Question: I have a repeater on my page that, among other things, has a 'FooterTemplate' with a 'Literal' in it that I write to in my page's 'LoadComplete' event.
The 'FooterTemplate' is as follows:
'''
<FooterTemplate>
<tr>
<td colspan="3">
&nbsp;
</td>
</tr>
<tr>
<td>
&nbsp;
</td>
<td>
<b>Total:</b>
</td>
<td align="right">
<asp:Literal runat="server" ID="ltrBasketTotal" />
</td>
</tr>
<tr>
<td>
&nbsp;
</td>
<td>
<b>Total inc. VAT:</b>
</td>
<td align="right">
<asp:Literal runat="server" ID="ltrBasketTotalPlusVAT" />
</td>
</tr>
</table>
</FooterTemplate>
'''
I know my 'LoadComplete' method is working fine because I get the total and total plus VAT displayed on the screen. In my 'PlaceOrder' method I render the repeater's contents to a stream to include in an email:
'''
Using mStream As New System.IO.MemoryStream()
Using writer As New System.IO.StreamWriter(mStream)
Using rptSummaryContentWriter As HtmlTextWriter = New HtmlTextWriter(writer)
rptSummary.RenderControl(rptSummaryContentWriter)
Dim reader As New System.IO.StreamReader(mStream)
reader.BaseStream.Position = 0
customerOrderMail.Body = "Dear " & Session("displayname") & ",<br /><br />Thank you for your order through MyPortal, your reference for this order is " & newQuoteID.ToString() & ". Below is a summary of your order.<br /><br /><br />" & reader.ReadToEnd()
End Using
End Using
End Using
'''
The problem is my email comes out with everything in the table except the last row where the total plus VAT goes:

Has anybody got any idea why?
EDIT:
Checking the source in my email client, I've found that the '<tr>' and '<td>' from the row I want are there but nothing else. It's like I'm reading from the stream too early but I thought 'RenderControl' would be done after it returns control to the caller?
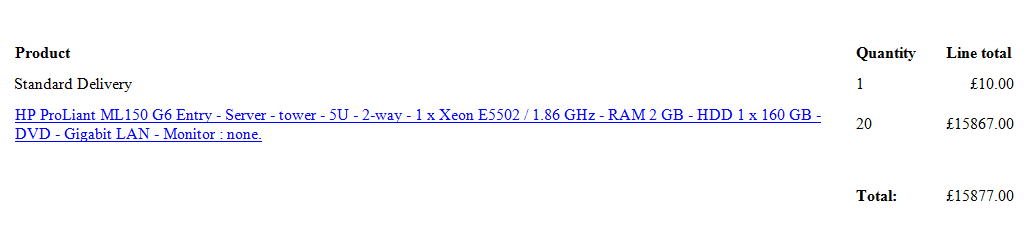
Answer: Turns out I simply needed to flush the stream after using 'RenderControl'.
'''
rptSummary.RenderControl(rptSummaryContentWriter)
rptSummaryContentWriter.Flush()
Using reader As New System.IO.StreamReader(mStream)
reader.BaseStream.Position = 0
customerOrderMail.Body = "Dear " & Session("displayname") & ",<br /><br />Thank you for your order through MyPortal, your reference for this order is " & newQuoteID.ToString() & ". Below is a summary of your order.<br /><br /><br />" & reader.ReadToEnd()
End Using
'''